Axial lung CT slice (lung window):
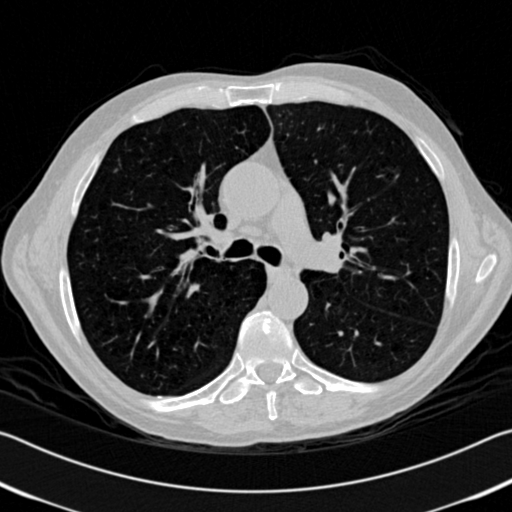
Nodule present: yes
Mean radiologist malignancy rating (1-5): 3